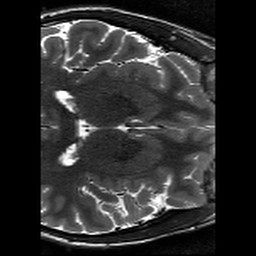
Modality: T2w
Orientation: axial
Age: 19
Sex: male
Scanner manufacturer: siemens
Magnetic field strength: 3 T
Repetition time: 11.39 s
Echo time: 0.09 s